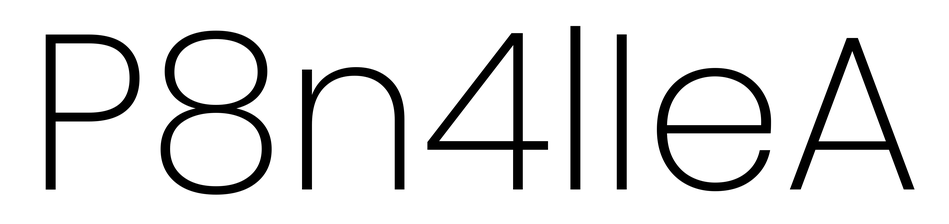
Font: Poppins-ExtraLight